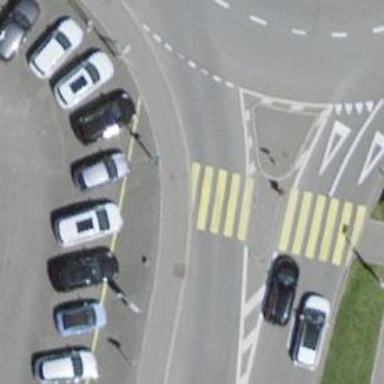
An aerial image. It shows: Kerb barrier.